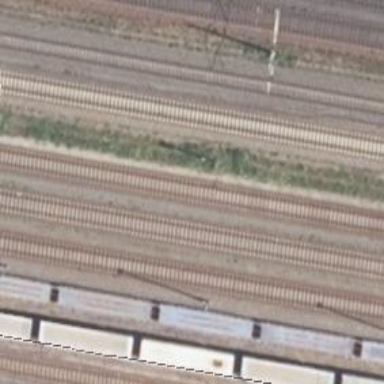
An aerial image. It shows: Railway signal.